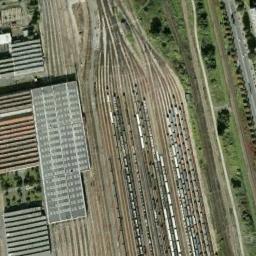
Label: railway_station